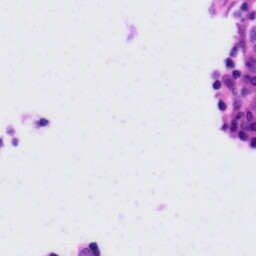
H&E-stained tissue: Tonsil